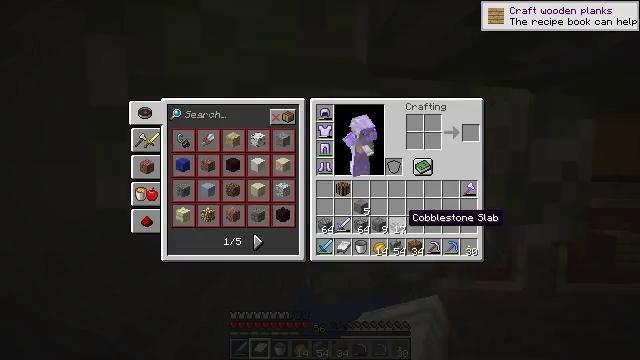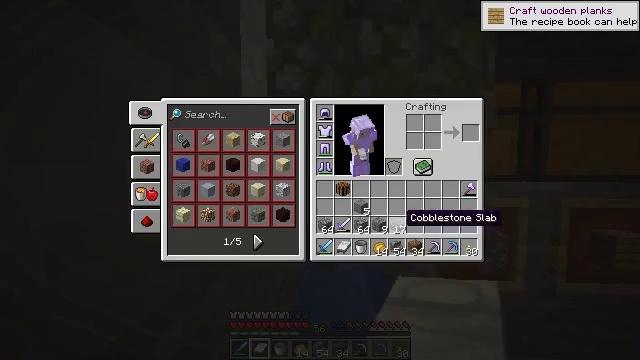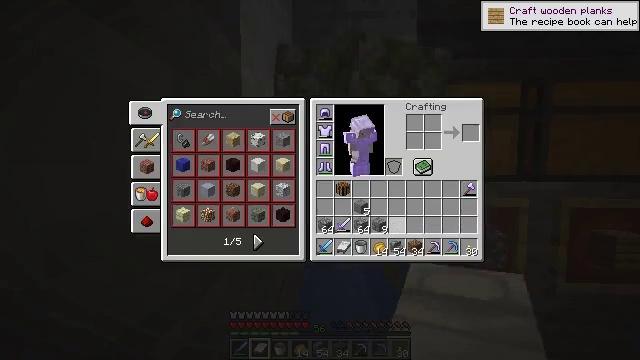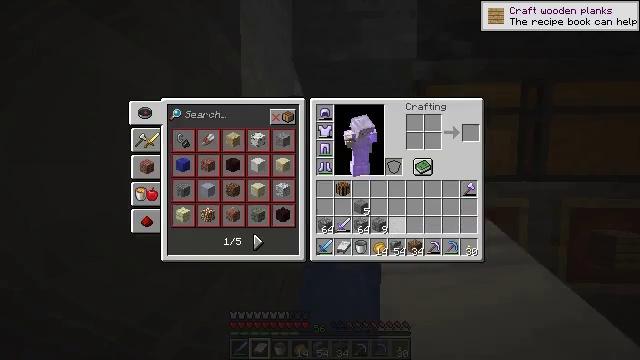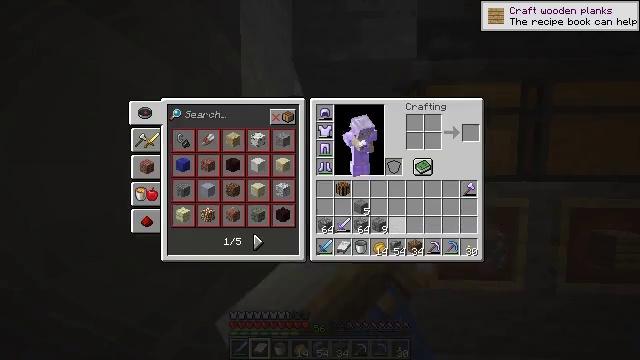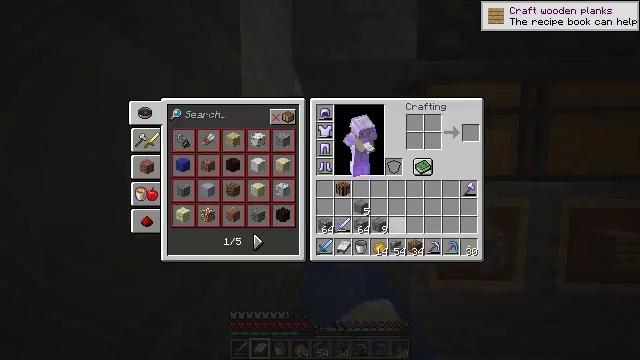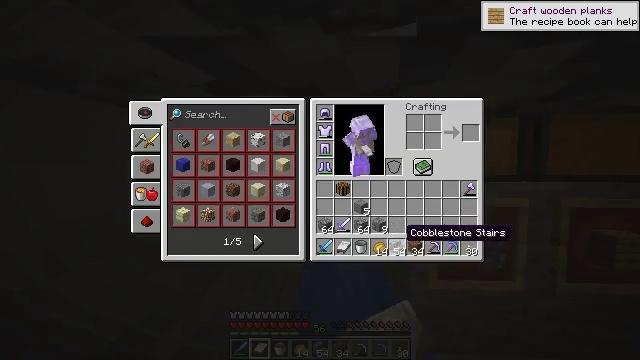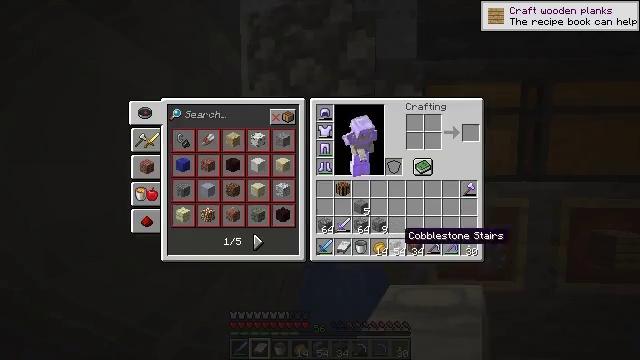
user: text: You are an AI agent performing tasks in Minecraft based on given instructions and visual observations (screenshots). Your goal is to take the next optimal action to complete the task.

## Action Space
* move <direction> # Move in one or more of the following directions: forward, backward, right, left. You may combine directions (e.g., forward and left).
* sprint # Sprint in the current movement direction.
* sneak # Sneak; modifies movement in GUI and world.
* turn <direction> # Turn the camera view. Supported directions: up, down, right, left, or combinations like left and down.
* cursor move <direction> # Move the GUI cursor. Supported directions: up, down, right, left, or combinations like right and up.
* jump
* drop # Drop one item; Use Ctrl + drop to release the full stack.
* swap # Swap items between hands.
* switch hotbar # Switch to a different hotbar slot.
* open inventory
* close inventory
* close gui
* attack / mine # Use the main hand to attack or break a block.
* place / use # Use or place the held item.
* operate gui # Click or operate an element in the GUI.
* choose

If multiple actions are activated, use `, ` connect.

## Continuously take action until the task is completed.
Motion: motion action
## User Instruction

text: Drop a cobblestone slab.
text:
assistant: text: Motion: sprint, open gui
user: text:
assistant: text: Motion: sprint, drop
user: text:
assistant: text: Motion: sprint, drop
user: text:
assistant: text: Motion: sprint
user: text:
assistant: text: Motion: sprint
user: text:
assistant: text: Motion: sprint, cursor move down
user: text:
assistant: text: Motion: sprint
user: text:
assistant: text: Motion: sprint